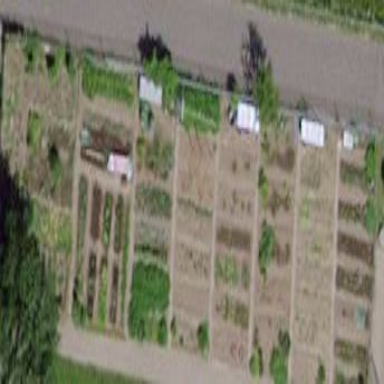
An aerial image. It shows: Garden that is leisure land.